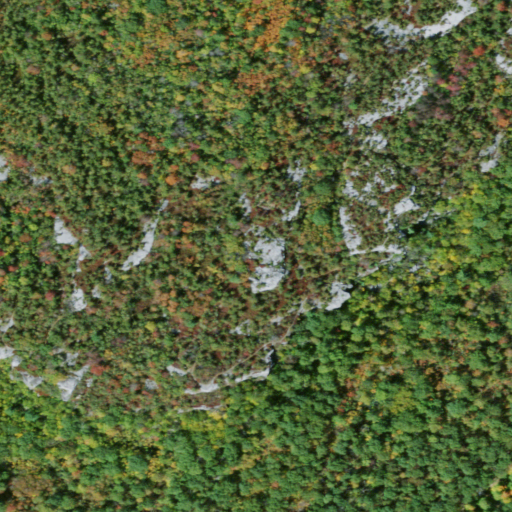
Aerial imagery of mountain in New York named Murray Hill containing deciduous forest and mixed forest